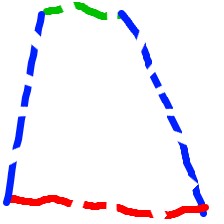
Shape: trapezoid